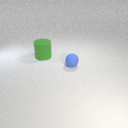
small blue rubber sphere to the right of large green rubber cylinder